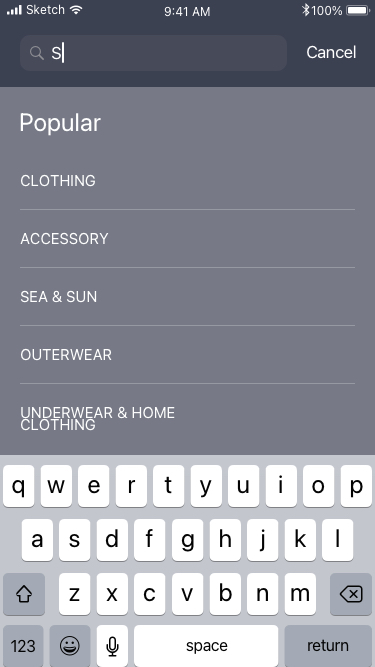
Text in this UI design:
CLOTHING
ACCESSORY
SEA & SUN
OUTERWEAR
UNDERWEAR & HOME CLOTHING
Popular